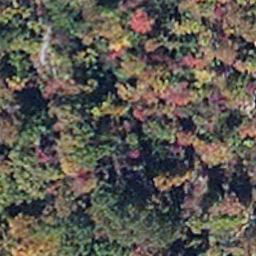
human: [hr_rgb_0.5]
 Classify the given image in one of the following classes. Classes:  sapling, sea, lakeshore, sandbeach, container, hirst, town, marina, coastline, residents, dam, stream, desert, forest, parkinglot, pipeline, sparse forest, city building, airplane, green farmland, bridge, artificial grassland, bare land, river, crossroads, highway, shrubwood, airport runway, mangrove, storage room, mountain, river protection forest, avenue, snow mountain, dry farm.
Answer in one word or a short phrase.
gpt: mangrove